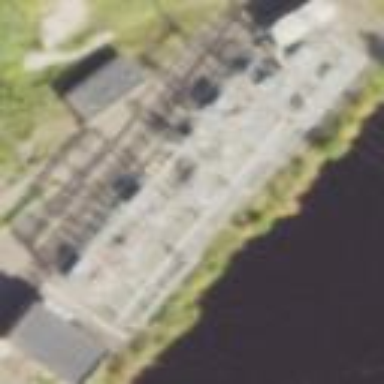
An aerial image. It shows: Fenced power substation at the transmission level.